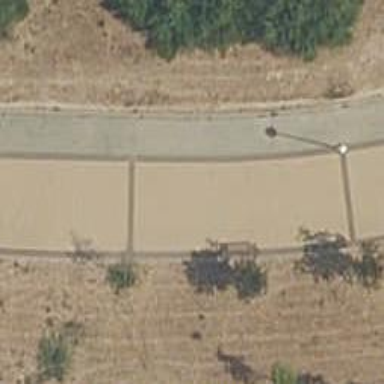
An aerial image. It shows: Brown bench in the vicinity.